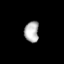
Tissue: lung
Cell type: Endothelial cells
Senescence score: 0.6598
Nuclear area (px): 296
Mean DAPI intensity: 177.287